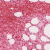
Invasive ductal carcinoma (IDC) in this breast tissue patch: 0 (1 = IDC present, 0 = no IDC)